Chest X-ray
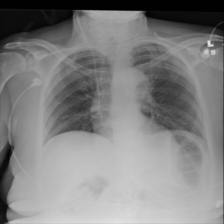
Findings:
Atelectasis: negative
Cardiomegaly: negative
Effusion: negative
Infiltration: negative
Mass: negative
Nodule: negative
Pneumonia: negative
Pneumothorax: negative
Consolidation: negative
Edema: negative
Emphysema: negative
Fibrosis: negative
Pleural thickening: negative
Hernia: negative